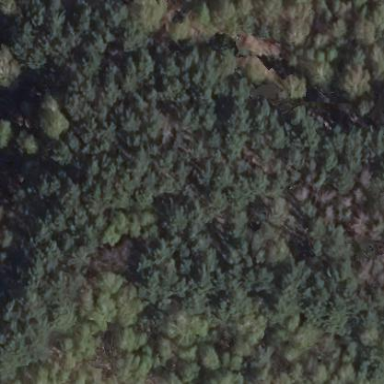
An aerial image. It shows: Mixed woodland area with variety of leaf types and cycles.